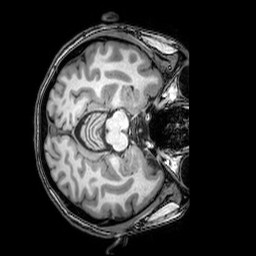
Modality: T1w
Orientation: axial
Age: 42
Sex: female
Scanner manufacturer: philips
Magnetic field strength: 3 T
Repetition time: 0.008113 s
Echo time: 0.003709 s